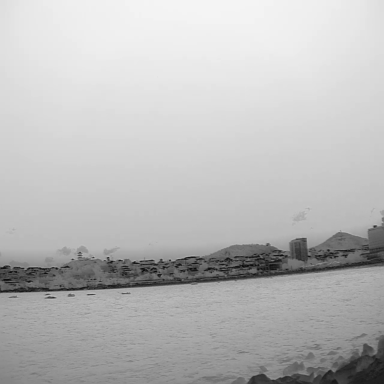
There are six bulk_carriers in the infrared image.